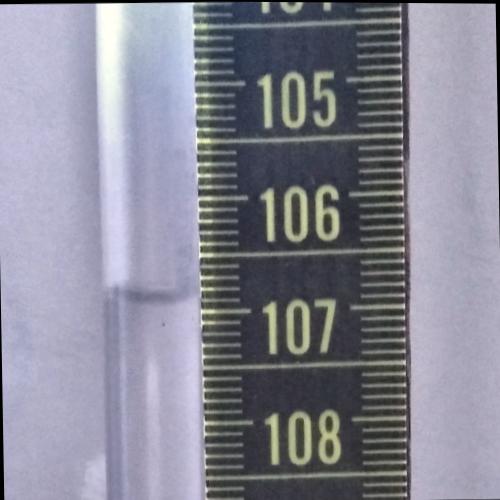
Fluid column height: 106.9 cm